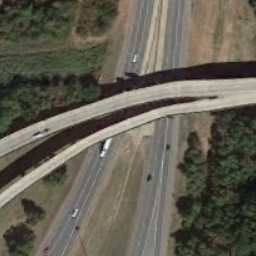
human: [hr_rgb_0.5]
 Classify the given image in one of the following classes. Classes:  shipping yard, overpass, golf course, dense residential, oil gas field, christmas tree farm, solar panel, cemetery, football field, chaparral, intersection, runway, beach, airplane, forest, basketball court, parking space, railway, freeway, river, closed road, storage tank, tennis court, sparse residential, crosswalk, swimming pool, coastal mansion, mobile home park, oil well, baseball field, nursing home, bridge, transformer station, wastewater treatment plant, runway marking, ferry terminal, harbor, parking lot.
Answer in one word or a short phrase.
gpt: overpass